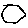
Label: hexagon